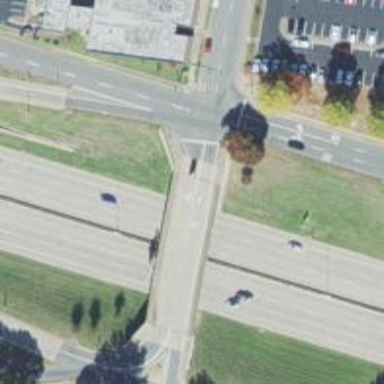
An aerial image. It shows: Tertiary road on beam bridge.